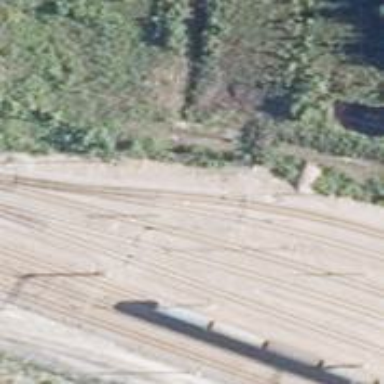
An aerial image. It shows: Wedge used for railway derailment.